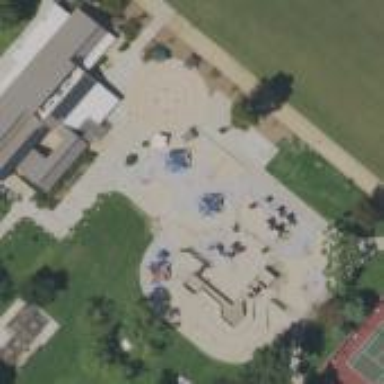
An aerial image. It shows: Playground area for leisure activities on the land.